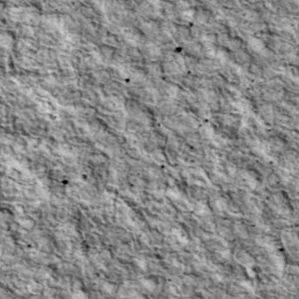
Label: non_frost